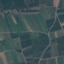
Land use / land cover class: PermanentCrop